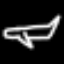
Label: airplane